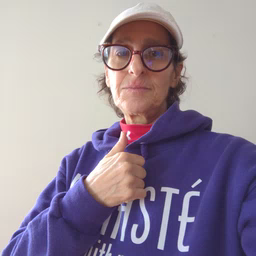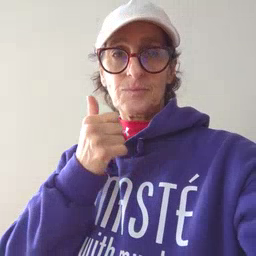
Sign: yourself